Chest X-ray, PA view. Patient: 48 years old, sex F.
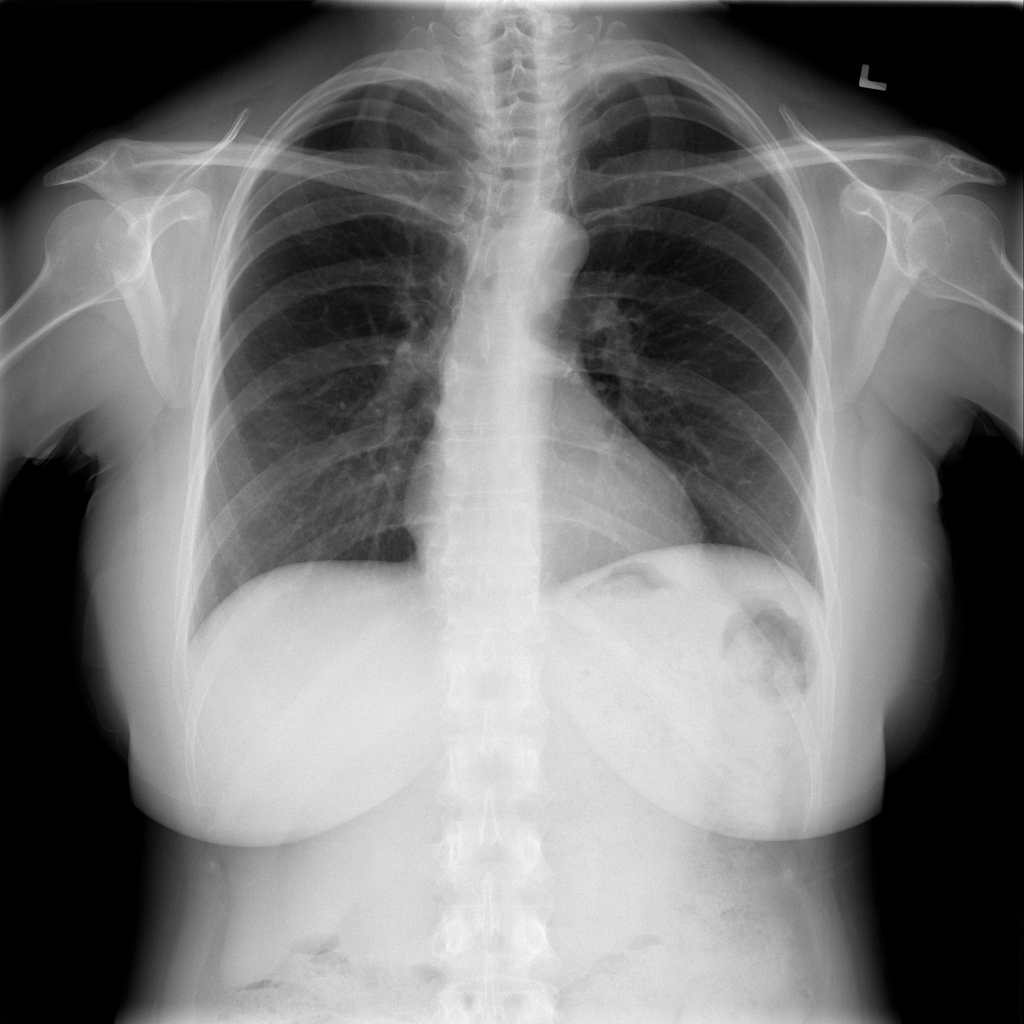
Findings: Pneumothorax